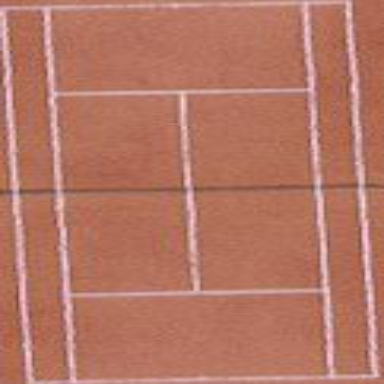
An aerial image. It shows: Tennis court with tartan surface.